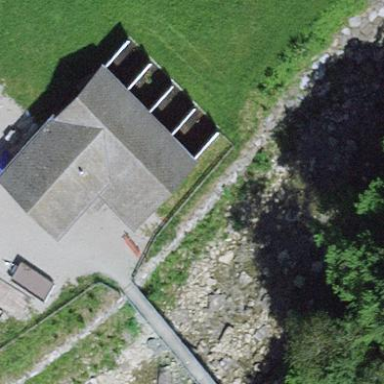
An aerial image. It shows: Building next to shooting pitch used for leisurely activities.